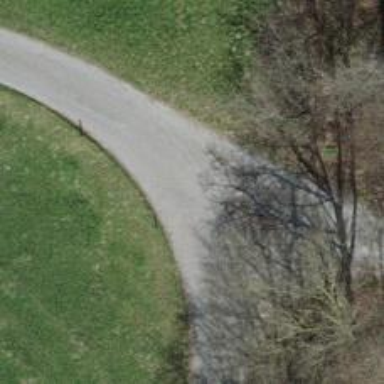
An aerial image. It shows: Paved track road with grade1 track type.